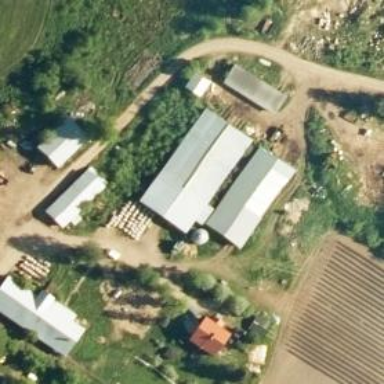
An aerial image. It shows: Farmyard area.